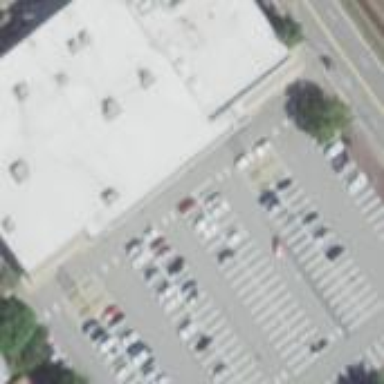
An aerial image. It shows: Flat-roofed retail building.